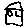
Label: house